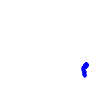
Particle: electron